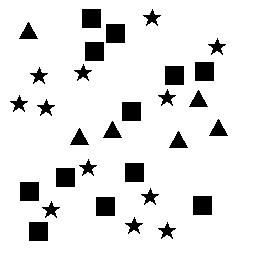
Squares: 12
Triangles: 6
Stars: 12
Total shapes: 30